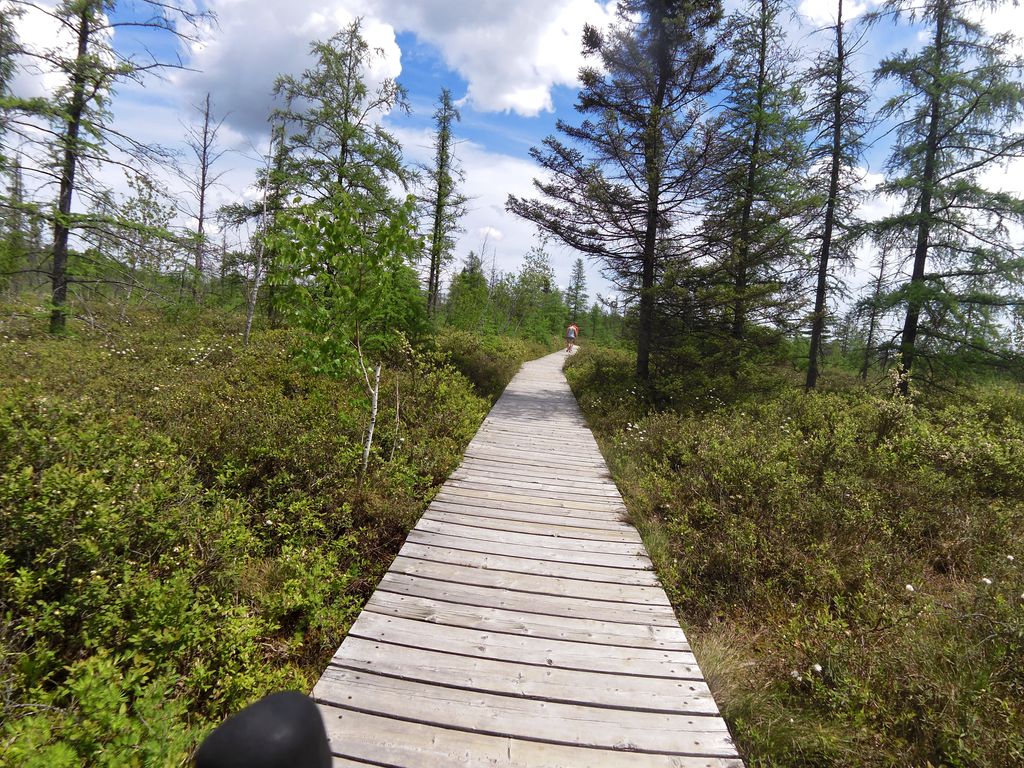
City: ottawa-gatineau